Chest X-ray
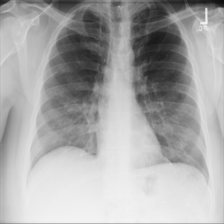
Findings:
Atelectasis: negative
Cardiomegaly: negative
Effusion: negative
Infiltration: negative
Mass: negative
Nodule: negative
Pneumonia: negative
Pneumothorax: negative
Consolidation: negative
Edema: negative
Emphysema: negative
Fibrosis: negative
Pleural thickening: negative
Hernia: negative